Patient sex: F
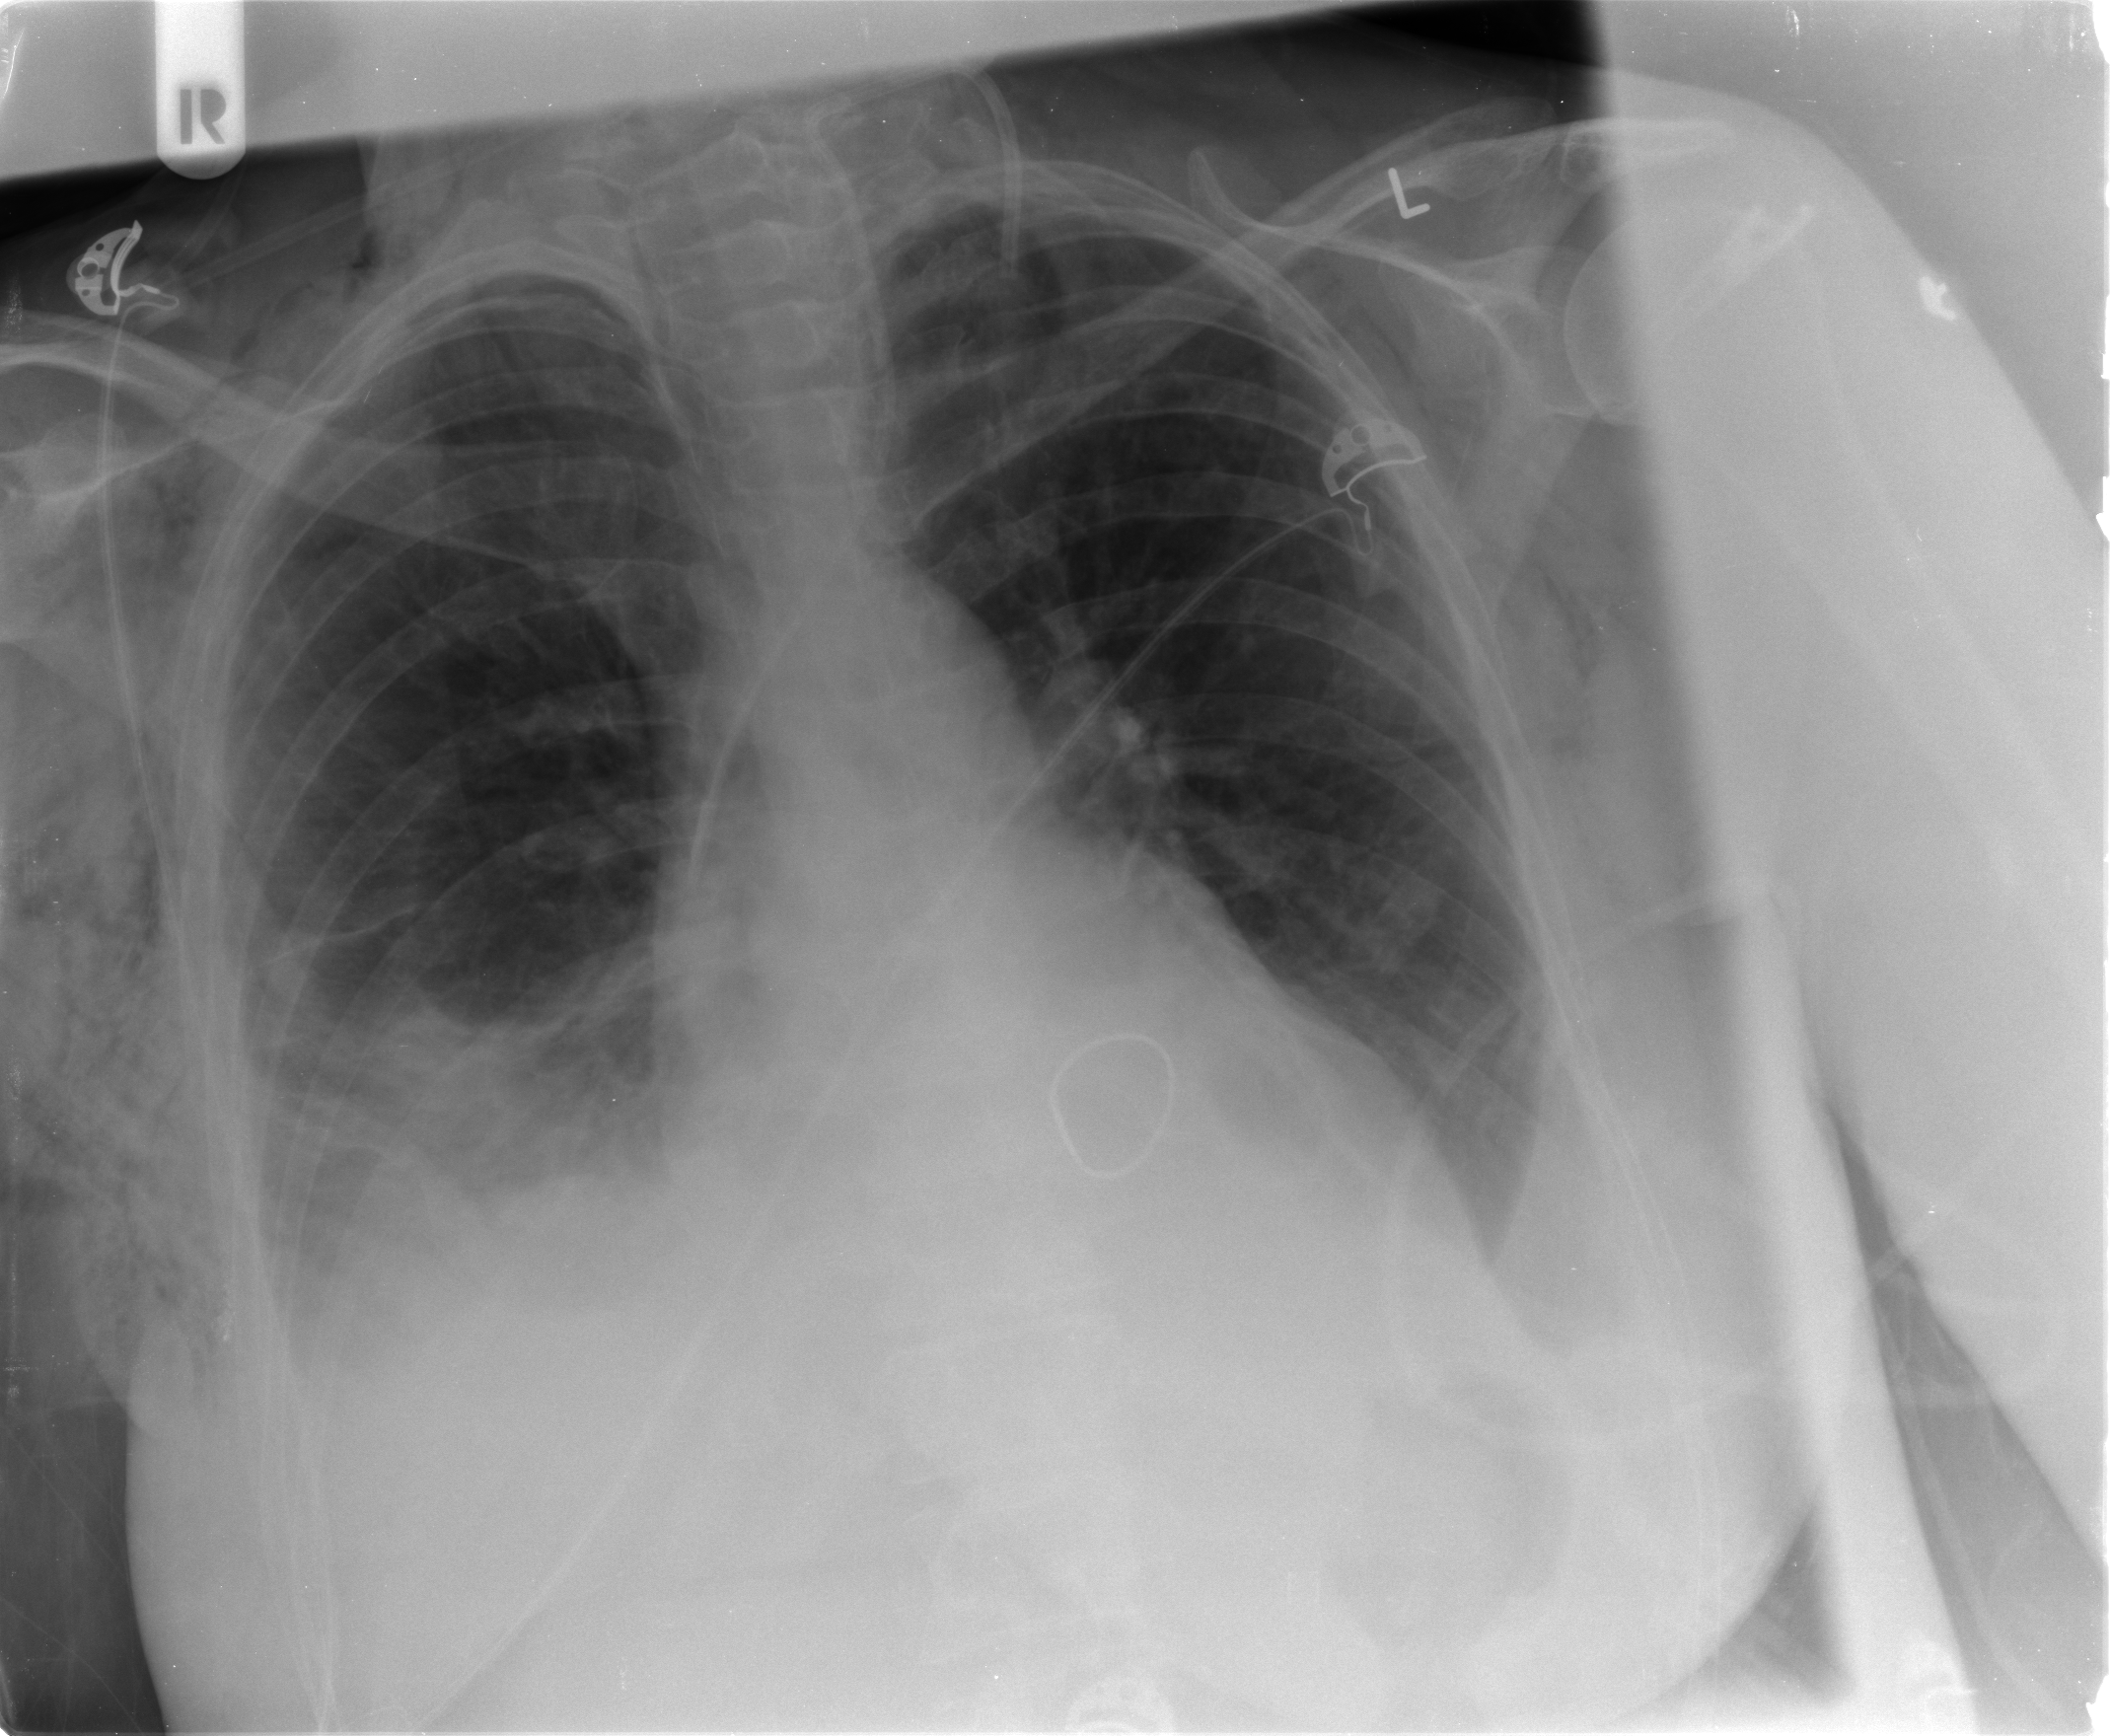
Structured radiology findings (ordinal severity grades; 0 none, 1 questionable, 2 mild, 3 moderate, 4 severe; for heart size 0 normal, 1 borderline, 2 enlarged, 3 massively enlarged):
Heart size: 0
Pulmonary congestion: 0
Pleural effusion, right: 1
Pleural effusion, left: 2
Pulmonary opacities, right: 1
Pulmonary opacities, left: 0
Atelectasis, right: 2
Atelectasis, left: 2